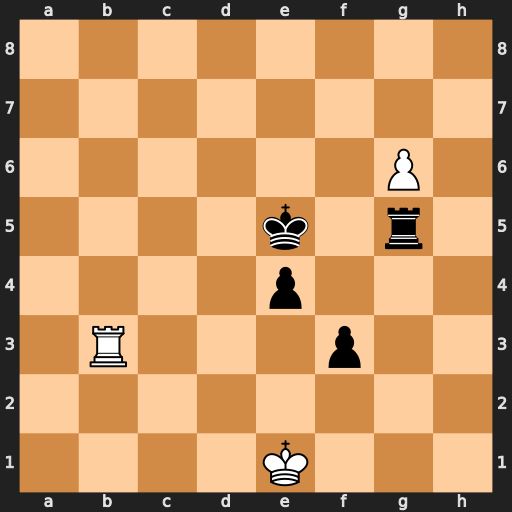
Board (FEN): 8/8/6P1/4k1r1/4p3/1R3p2/8/4K3
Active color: w
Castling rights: -
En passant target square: -
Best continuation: Rb5+ Kf4 Rxg5 Kxg5 g7